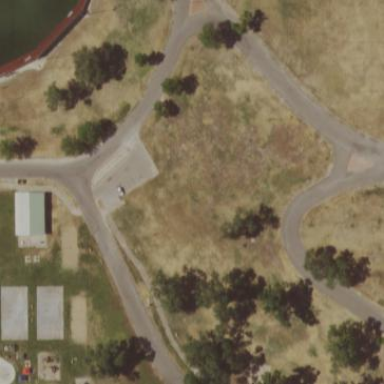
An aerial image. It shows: Park.